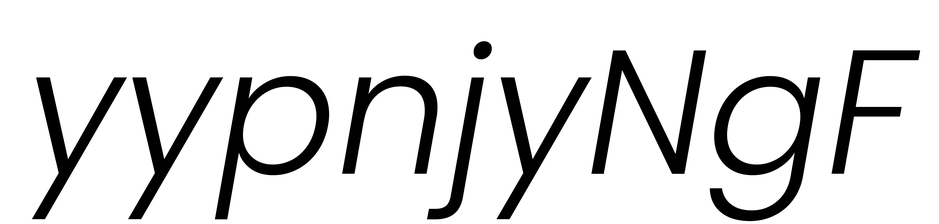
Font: Poppins-LightItalic